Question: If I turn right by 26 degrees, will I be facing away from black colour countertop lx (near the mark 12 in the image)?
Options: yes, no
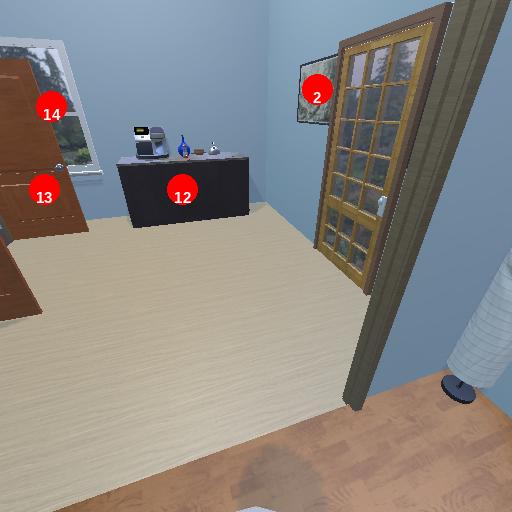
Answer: yes